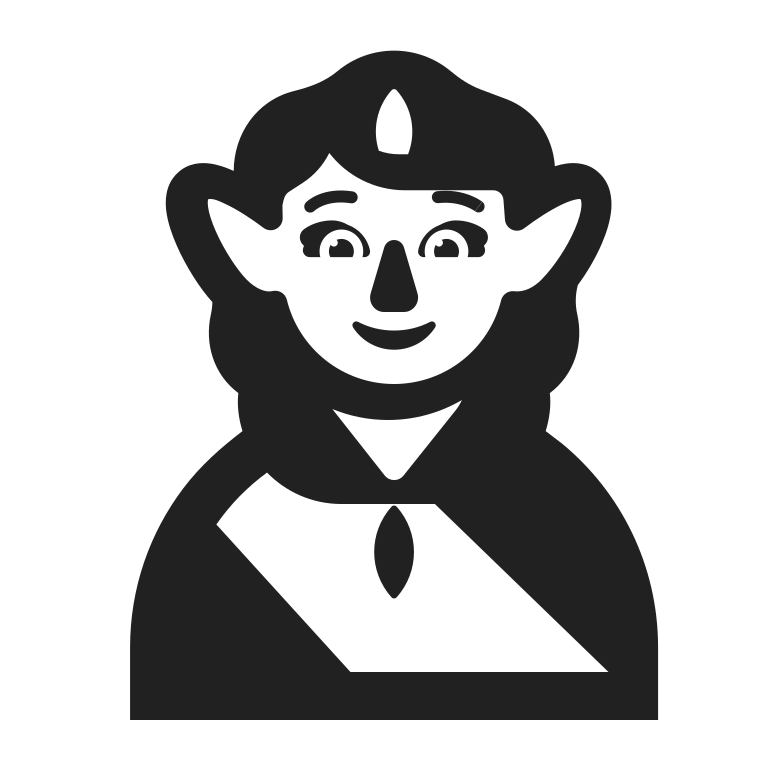
woman elf high contrast default